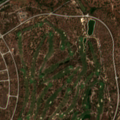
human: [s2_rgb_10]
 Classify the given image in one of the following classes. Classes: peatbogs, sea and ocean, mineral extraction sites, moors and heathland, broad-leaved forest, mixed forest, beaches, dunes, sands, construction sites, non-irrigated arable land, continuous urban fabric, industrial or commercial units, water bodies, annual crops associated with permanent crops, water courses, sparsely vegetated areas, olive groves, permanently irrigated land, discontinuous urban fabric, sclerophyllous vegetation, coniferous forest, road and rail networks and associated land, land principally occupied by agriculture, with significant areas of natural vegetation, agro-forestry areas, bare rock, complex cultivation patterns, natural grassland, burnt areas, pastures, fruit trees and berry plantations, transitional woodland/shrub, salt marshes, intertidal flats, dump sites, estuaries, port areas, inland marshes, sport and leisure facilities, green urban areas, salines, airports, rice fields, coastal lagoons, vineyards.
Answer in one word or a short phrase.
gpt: sport and leisure facilities, broad-leaved forest